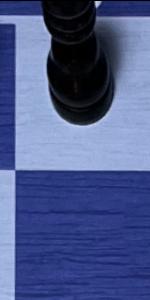
Label: Empty